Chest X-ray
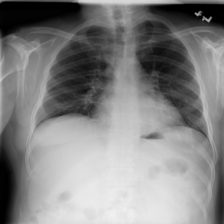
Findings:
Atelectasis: negative
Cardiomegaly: negative
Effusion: negative
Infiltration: negative
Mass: negative
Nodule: negative
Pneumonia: negative
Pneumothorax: negative
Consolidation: negative
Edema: negative
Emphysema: negative
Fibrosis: negative
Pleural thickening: negative
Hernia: negative